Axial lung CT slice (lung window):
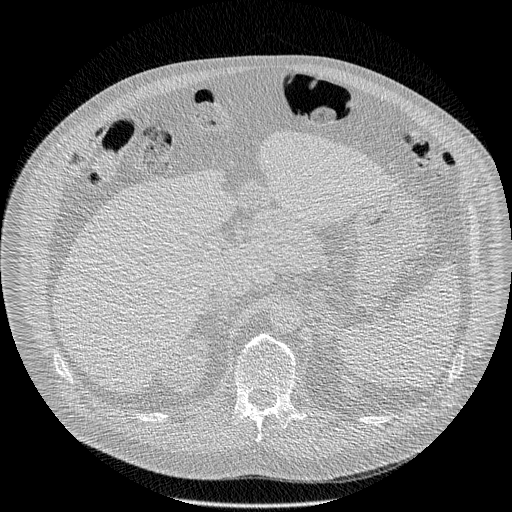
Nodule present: no